Question: I am using Grails 2.4.2. and bootstrap datatable for Grails. All works fine for datatable in my index page except for pagination. It shows all the related buttons for pagination but don't paginate. Also there is another div where paginate also shown and work but not with datatable ? Here are my attempts below ::
my controller index ::
'''
def index(Integer max) {
params.max = Math.min(max ?: 10, 100)
respond Audio.list(params), model: [audioInstanceCount: Audio.count()]
}
'''
my index view [sorry for uploading the full view,but to express] ::
'''
<html>
<head>
<meta name="layout" content="stream">
<g:set var="entityName" value="${message(code: 'audio.label', default: 'Audio')}" />
<title><g:message code="default.list.label" args="[entityName]" /></title>
<script>
$(document).ready(function() {
$('#example').dataTable({
"sPaginationType": "full_numbers"
});
} );
</script>
</head>
<body>
<div class="buttons pull-right" style="margin-top: 5px;padding-right: 5px;">
<a class="btn btn-primary" href="${createLink(controller: 'dashboard', action: 'homePageStream')}"><g:message code="default.home.label"/></a>
<g:link class="btn btn-info" action="create"><g:message code="default.create.label" args="[entityName]" /></g:link>
</div>
<div id="list-audio" class="content scaffold-list" role="main">
<div class="panel panel-info">
<div class="panel-heading">
<h5><g:message code="default.list.label" args="[entityName]"/></h5>
</div>
<div class="panel panel-body">
<g:if test="${flash.message}">
<div class="message" role="status">${flash.message}</div>
</g:if>
<div class="col-md-12">
<table id="example" class="table table-bordered table-hover" cellspacing="0" width="100%">
<thead>
<tr>
<th>Title</th>
<th>Short Description</th>
<th>Stream Type</th>
<th style="text-align: center;">Total Download</th>
<th style="text-align: center;">Active</th>
<th style="text-align: center;">Action</th>
</tr>
</thead>
<tbody>
<g:each in="${audioInstanceList}" status="i" var="audioInstance">
<tr class="${(i % 2) == 0 ? 'even' : 'odd'}">
<td>${fieldValue(bean: audioInstance, field: "title")}</td>
<td>${fieldValue(bean: audioInstance, field: "shortDesc")}</td>
<td>${fieldValue(bean: audioInstance, field: "streamType")}</td>
<td align="right">${fieldValue(bean: audioInstance, field: "downloadCount")}</td>
%{--<td><g:formatBoolean boolean="${audioInstance.isActive}"/></td>--}%
<g:if test="${audioInstance.isActive}">
<td align="center"><span class="glyphicon glyphicon-ok" title="Active"></span></td>
</g:if>
<g:else>
<td align="center"><span class="glyphicon glyphicon-remove-sign" title="In-Active"></span></td>
</g:else>
<td align="center">
<g:link class="actionLink" action="changeActiveStatus" id="${audioInstance.id}"><span class="glyphicon glyphicon-retweet" title="Change Status"></span></g:link>
<g:link class="actionLink" action="edit" id="${audioInstance.id}"><span class="glyphicon glyphicon-edit" title="Edit"></span></g:link>
<g:link class="actionLink" action="deleteRow" id="${audioInstance.id}"><span class="glyphicon glyphicon-remove" title="Delete"></span></g:link>
</td>
</tr>
</g:each>
</tbody>
</table>
<div class="pagination">
<g:paginate total="${audioInstanceCount ?: 0}"/>
</div>
</div>
</div>
</div>
</div>
</body>
</html>
'''
here is my pagination image where only shows button but don't work ::

here are my javascript >>
'''
$('#example').dataTable({
"sPaginationType": "full_numbers",
"processing": true,
"serverSide": true,
"ajax": "${createLink(controller:'audio', action:'ajaxAudioList')}"
});
'''
here are my controller action >>
'''
def ajaxAudioList(){
def audioInstanceList = Audio.getAll()
render audioInstanceList as JSON
}
'''
here are my table >>
'''
<table id="example" class="table table-bordered table-hover" cellspacing="0" width="100%">
<thead>
<tr>
<th>Title</th>
<th>Short Description</th>
<th>Stream Type</th>
<th style="text-align: center;">Total Download</th>
<th style="text-align: center;">Active</th>
<th style="text-align: center;">Action</th>
</tr>
</thead>
</table>
'''
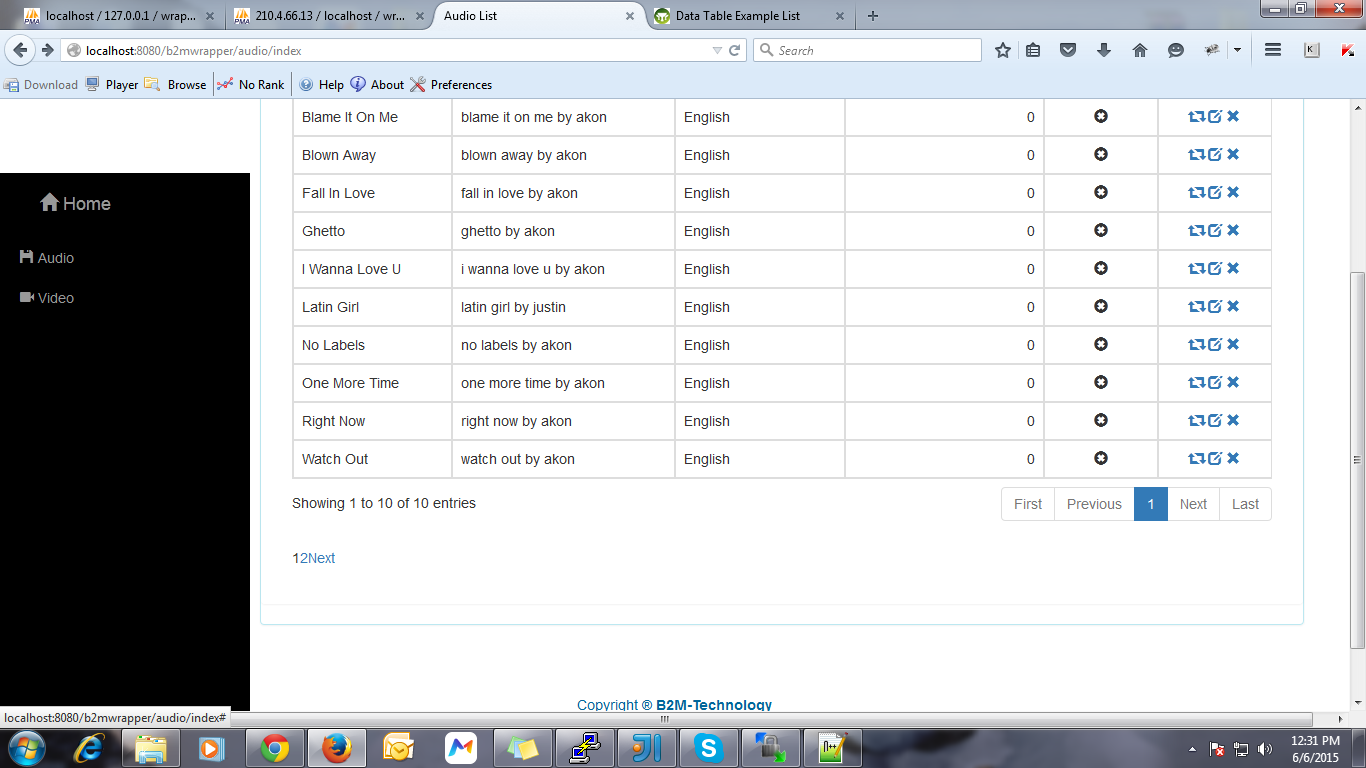
Answer: You can try the following code.
View page..
'''
<table id="example" class="table table-bordered table-hover" cellspacing="0" width="100%">
<thead>
<tr>
<th>Title</th>
<th>Short Description</th>
<th>Stream Type</th>
<th style="text-align: center;">Total Download</th>
<th style="text-align: center;">Active</th>
<th style="text-align: center;">Action</th>
</tr>
</thead>
<tbody>
<g:each in="${dataReturn}" var="dataSet" status="i">
<tr class="${(i % 2) == 0 ? 'even' : 'odd'}">
<td>${dataSet[0]}</td>
<td>${dataSet[1]}</td>
<td>${dataSet[2]}</td>
<td align="right">${dataSet[3]}</td>
<td>${dataSet[4]}</td>
<td align="center">
<g:link class="actionLink" action="changeActiveStatus" id="${dataSet.DT_RowId}"><span class="glyphicon glyphicon-retweet" title="Change Status"></span></g:link>
<g:link class="actionLink" action="edit" id="${dataSet.DT_RowId}"><span class="glyphicon glyphicon-edit" title="Edit"></span></g:link>
<g:link class="actionLink" action="deleteRow" id="${dataSet.DT_RowId}"><span class="glyphicon glyphicon-remove" title="Delete"></span></g:link>
</td>
</tr>
</g:each>
</tbody>
</table>
'''
Remove pagination div. Pagination will add by dataTable.
Use the following javascript.
'''
<script>
jQuery(function ($) {
$('#example').dataTable({
"bAutoWidth": true,
"bServerSide": true,
"iDisplayLength": 10,
"deferLoading": ${totalCount?:0},
"sAjaxSource": "${g.createLink(controller: 'audio',action: 'ajaxAudioList')}",
"fnRowCallback": function (nRow, aData, iDisplayIndex) {
if (aData.DT_RowId == undefined) {
return true;
}
$('td:eq(5)', nRow).html(getActionBtn(nRow, aData));
return nRow;
},
"aoColumns": [
null,
{ "bSortable": false },
{ "bSortable": false },
{ "bSortable": false },
{ "bSortable": false },
{ "bSortable": false }
]
});
$('#example').on('click', 'a.delete-reference', function (e) {
var selectRow = $(this).parents('tr');
var confirmDel = confirm("Are you sure?");
if (confirmDel == true) {
var control = this;
var referenceId = $(control).attr('referenceId');
jQuery.ajax({
type: 'POST',
dataType: 'JSON',
url: "${g.createLink(controller: 'audio',action: 'deleteRow')}?id=" + referenceId,
success: function (data, textStatus) {
$('#example').DataTable().ajax.reload();
alert("Deleted successfully");
},
error: function (XMLHttpRequest, textStatus, errorThrown) {
}
});
}
e.preventDefault();
});
$('#example').on('click', 'a.inactive-reference', function (e) {
//ajax code for Inactive row
e.preventDefault();
});
$('#example').on('click', 'a.edit-reference', function (e) {
//ajax code for edit row
e.preventDefault();
});
});
function getActionBtn(nRow, aData) {
var actionButtons = "";
actionButtons += '<span class="col-md-4 no-padding"><a href="" referenceId="' + aData.DT_RowId + '" class="inactive-reference" title="Change Status">';
actionButtons += '<span class="glyphicon glyphicon-retweet"></span></a></span>';
actionButtons += '<span class="col-md-4 no-padding"><a href="" referenceId="' + aData.DT_RowId + '" class="edit-reference" title="Edit">';
actionButtons += '<span class="glyphicon glyphicon-edit"></span></a></span>';
actionButtons += '<span class="col-md-4 no-padding"><a href="" referenceId="' + aData.DT_RowId + '" class="delete-reference" title="Delete">';
actionButtons += '<span class="glyphicon glyphicon-remove"></span></a></span>';
return actionButtons;
}
'''
In your controller, you will need two action. The index action will initially load the page with data table ( and 10 row if exist) and a list action that will use for pagination.
'''
class AudioController {
def audioService
def index() {
LinkedHashMap resultMap = audioService.audioPaginateList(params)
if (!resultMap || resultMap.totalCount == 0) {
render(view: 'your_view_page', model: [dataReturn: null, totalCount: 0])
return
}
int totalCount = resultMap.totalCount
render(view: 'your_view_page', model: [dataReturn: resultMap.results, totalCount: totalCount])
}
def ajaxAudioList() {
LinkedHashMap gridData
String result
LinkedHashMap resultMap =audioService.audioPaginateList(params)
if(!resultMap || resultMap.totalCount== 0){
gridData = [iTotalRecords: 0, iTotalDisplayRecords: 0, aaData: []]
result = gridData as JSON
render result
return
}
int totalCount =resultMap.totalCount
gridData = [iTotalRecords: totalCount, iTotalDisplayRecords: totalCount, aaData: resultMap.results]
result = gridData as JSON
render result
}
//other controller actions
'''
Finally add the audioService class in your service
'''
class AudioService {
static transactional = false
static final String[] sortColumns = ['id','title','shortDesc']
LinkedHashMap audioPaginateList(GrailsParameterMap params){
int iDisplayStart = params.iDisplayStart ? params.getInt('iDisplayStart') : 0
int iDisplayLength = params.iDisplayLength ? params.getInt('iDisplayLength') : 10
String sSortDir = params.sSortDir_0 ? params.sSortDir_0 : 'desc'
int iSortingCol = params.iSortCol_0 ? params.getInt('iSortCol_0') : 0
//Search string, use or logic to all fields that required to include
String sSearch = params.sSearch ? params.sSearch : null
if (sSearch) {
sSearch = "%" + sSearch + "%"
}
String sortColumn = getSortColumn(sortColumns,iSortingCol)
List dataReturns = new ArrayList()
def c = Audio.createCriteria()
def results = c.list(max: iDisplayLength, offset: iDisplayStart) {
and {
//eq("activeStatus", ActiveStatus.ACTIVE)
}
if (sSearch) {
or {
ilike('title', sSearch)
ilike('shortDesc', sSearch)
}
}
order(sortColumn, sSortDir)
}
int totalCount = results.totalCount
if (totalCount > 0) {
String status
results.each { Audio audioInstance ->
if(audioInstance.isActive){
status = "Active"
}else {
status = "Inactive"
}
dataReturns.add([DT_RowId: audioInstance.id, 0: audioInstance.title, 1: audioInstance.shortDesc,2: audioInstance.streamType,3: audioInstance.downloadCount, 4: status, 5:''])
}
}
return [totalCount:totalCount,results:dataReturns]
}
public String getSortColumn(String [] sortColumns, int idx){
if(!sortColumns || sortColumns.length<1)
return 'id'
int columnCounts = sortColumns.length
if(idx>0 && idx<columnCounts){
return sortColumns[idx]
}
return sortColumns[0]
}
'''
}
Wish it will help you